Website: home-depot
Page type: billing-address
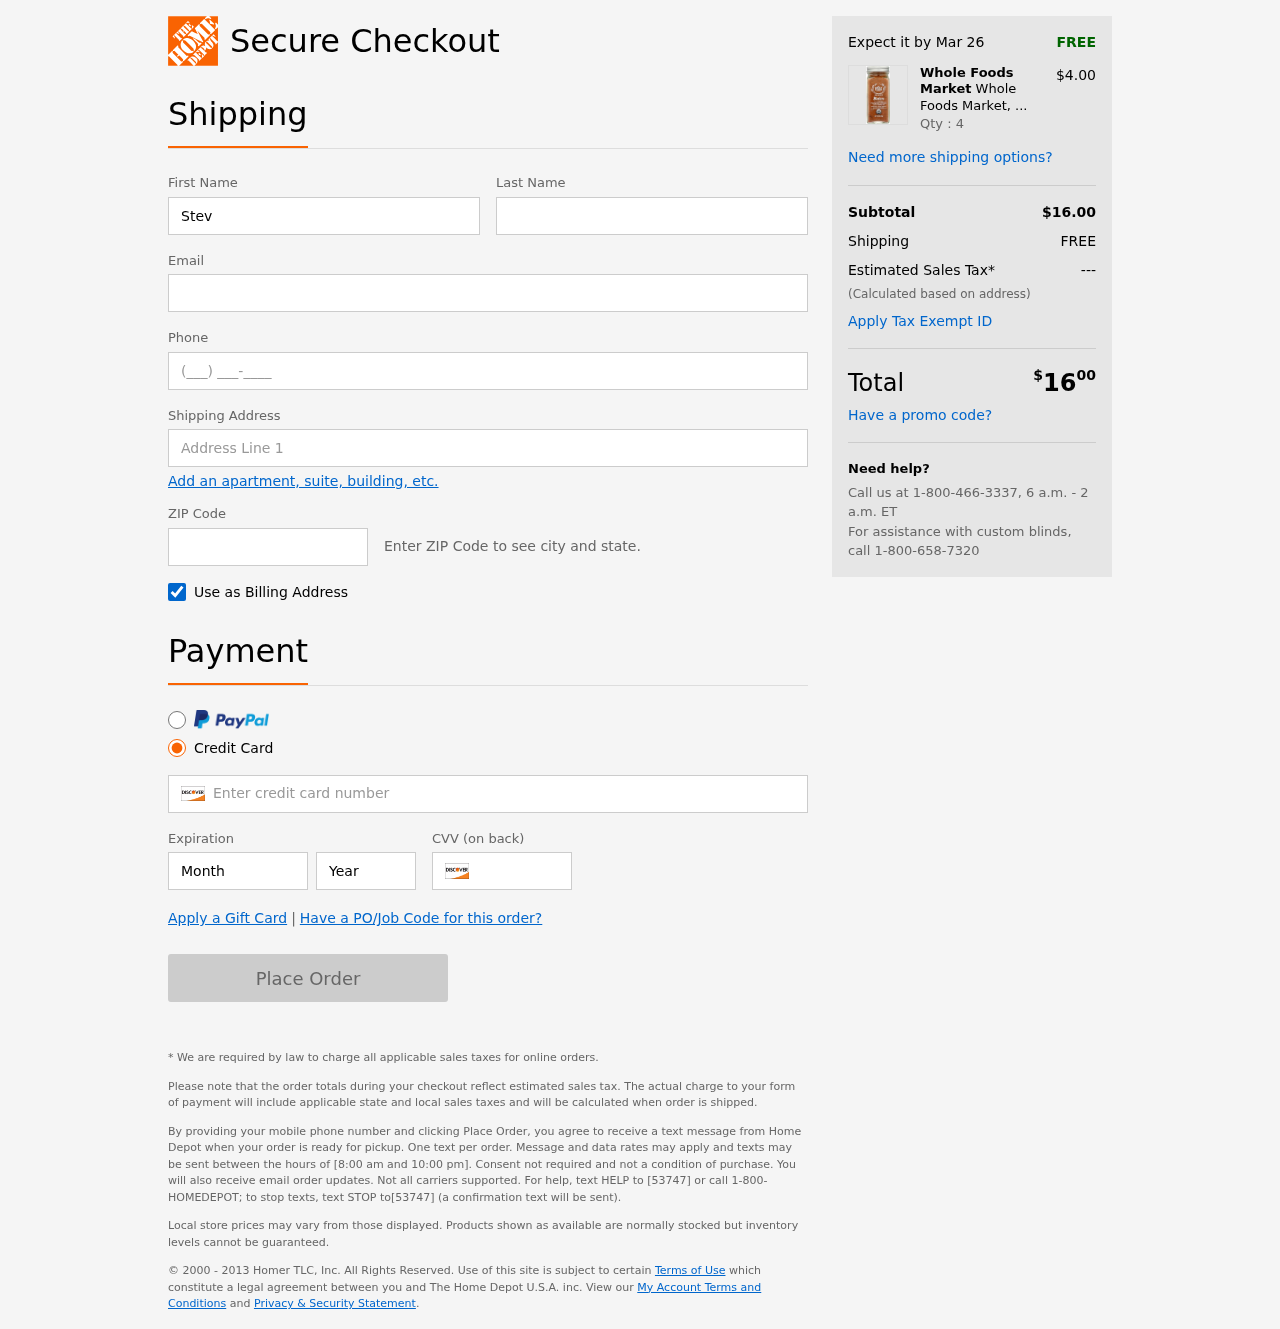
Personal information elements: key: PII_FIRSTNAME
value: Steven
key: PII_LASTNAME
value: Davis
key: PII_EMAIL
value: steven.davis@hotmail.com
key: PII_PHONE
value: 4876974884
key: PII_STREET
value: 588 Stephen Points Suite 343
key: PII_POSTCODE
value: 27834
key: PII_CARD_NUMBER
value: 6533 8219 5638 2313
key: PII_CARD_EXPIRY_MONTH
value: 10
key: PII_CARD_CVV
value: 542
Product elements: key: PRODUCT1_BRAND
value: Whole Foods Market
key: PRODUCT1_NAME
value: Whole Foods Market, Organic Berbere Seasoning, 2.19 oz
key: PRODUCT1_PRICE
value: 4
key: PRODUCT1_QUANTITY
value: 4
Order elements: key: ORDER_DELIVERY_DATE
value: Mar 26
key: ORDER_SUBTOTAL
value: $16.00
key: ORDER_SHIPPING_COST
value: FREE
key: ORDER_TAX
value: ---
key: ORDER_TOTAL2
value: $1600